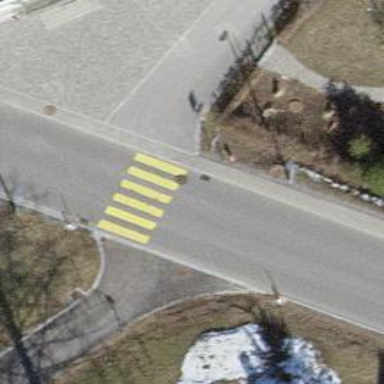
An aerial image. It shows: Uncontrolled road crossing.